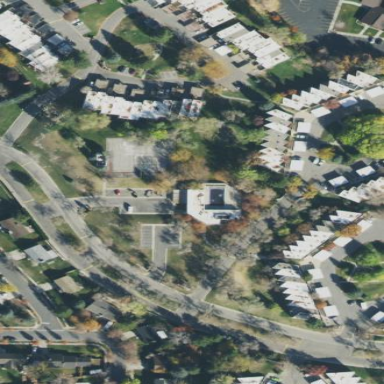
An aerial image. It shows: Condominium within residential area.